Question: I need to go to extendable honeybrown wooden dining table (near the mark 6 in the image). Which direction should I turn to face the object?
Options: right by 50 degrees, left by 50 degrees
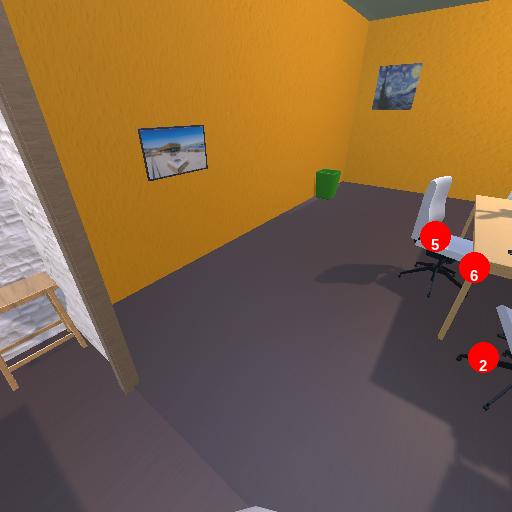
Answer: right by 50 degrees